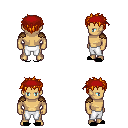
a pixel art fantasy rpg character, male body template, human, tanned skin, leather shoulder armor, white pants, light blonde bedhead hairstyle, red bandana, black slippers, four views (front, back, left, right), 2x2 character sprite sheet, small pixel art, hard edges, no anti-aliasing